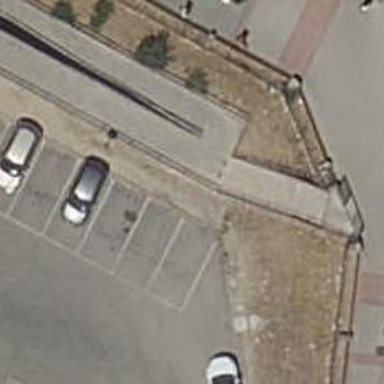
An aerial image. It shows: Footway surfaced with paving stones.